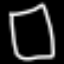
Label: square